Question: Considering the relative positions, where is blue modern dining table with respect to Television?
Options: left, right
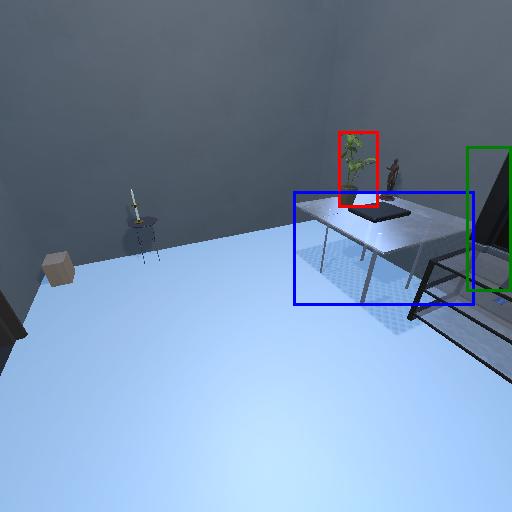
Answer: left